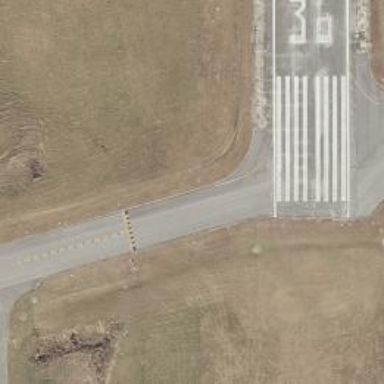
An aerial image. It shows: Image of taxiway at airport.